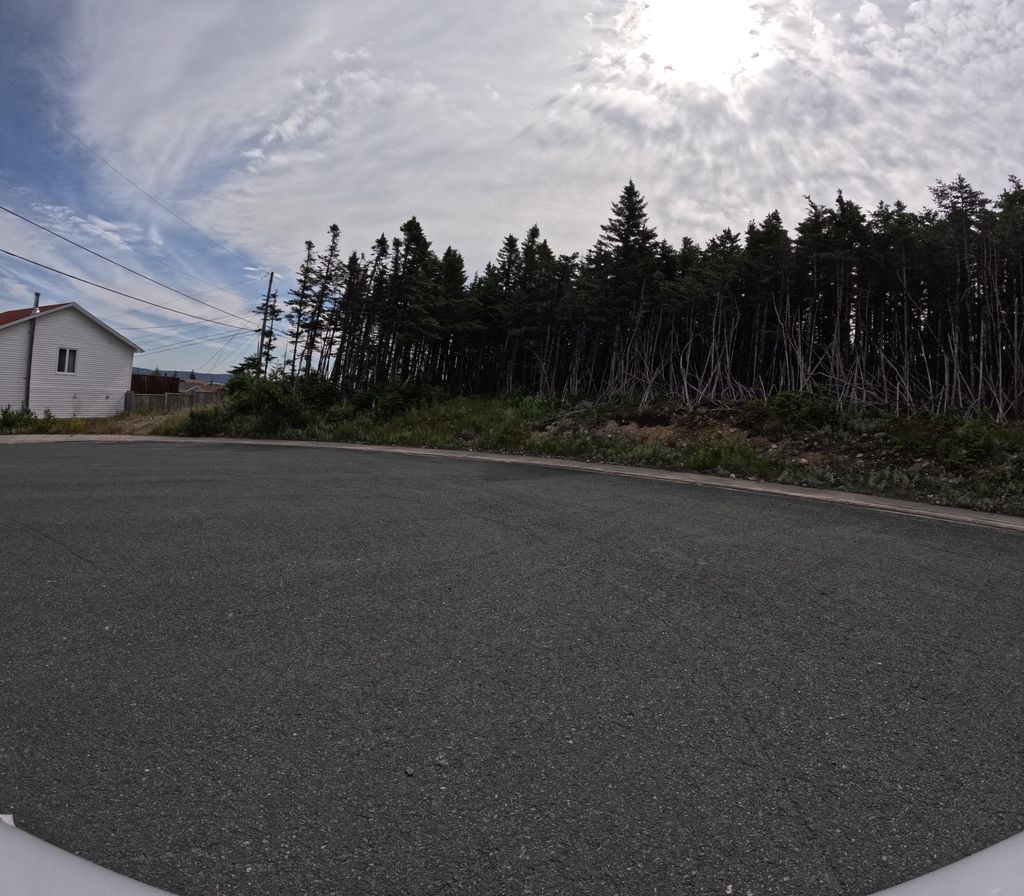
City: st_johns